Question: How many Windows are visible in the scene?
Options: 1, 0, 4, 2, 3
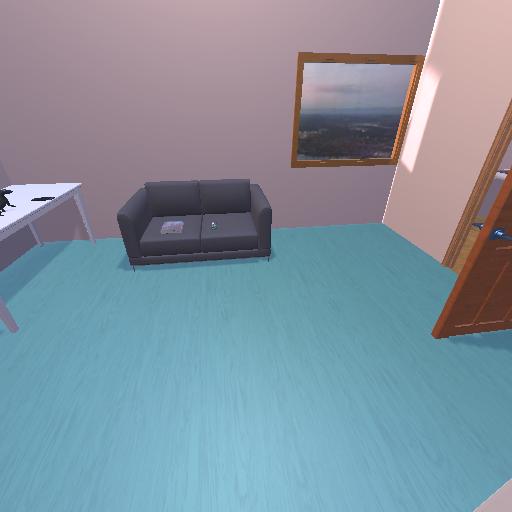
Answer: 1